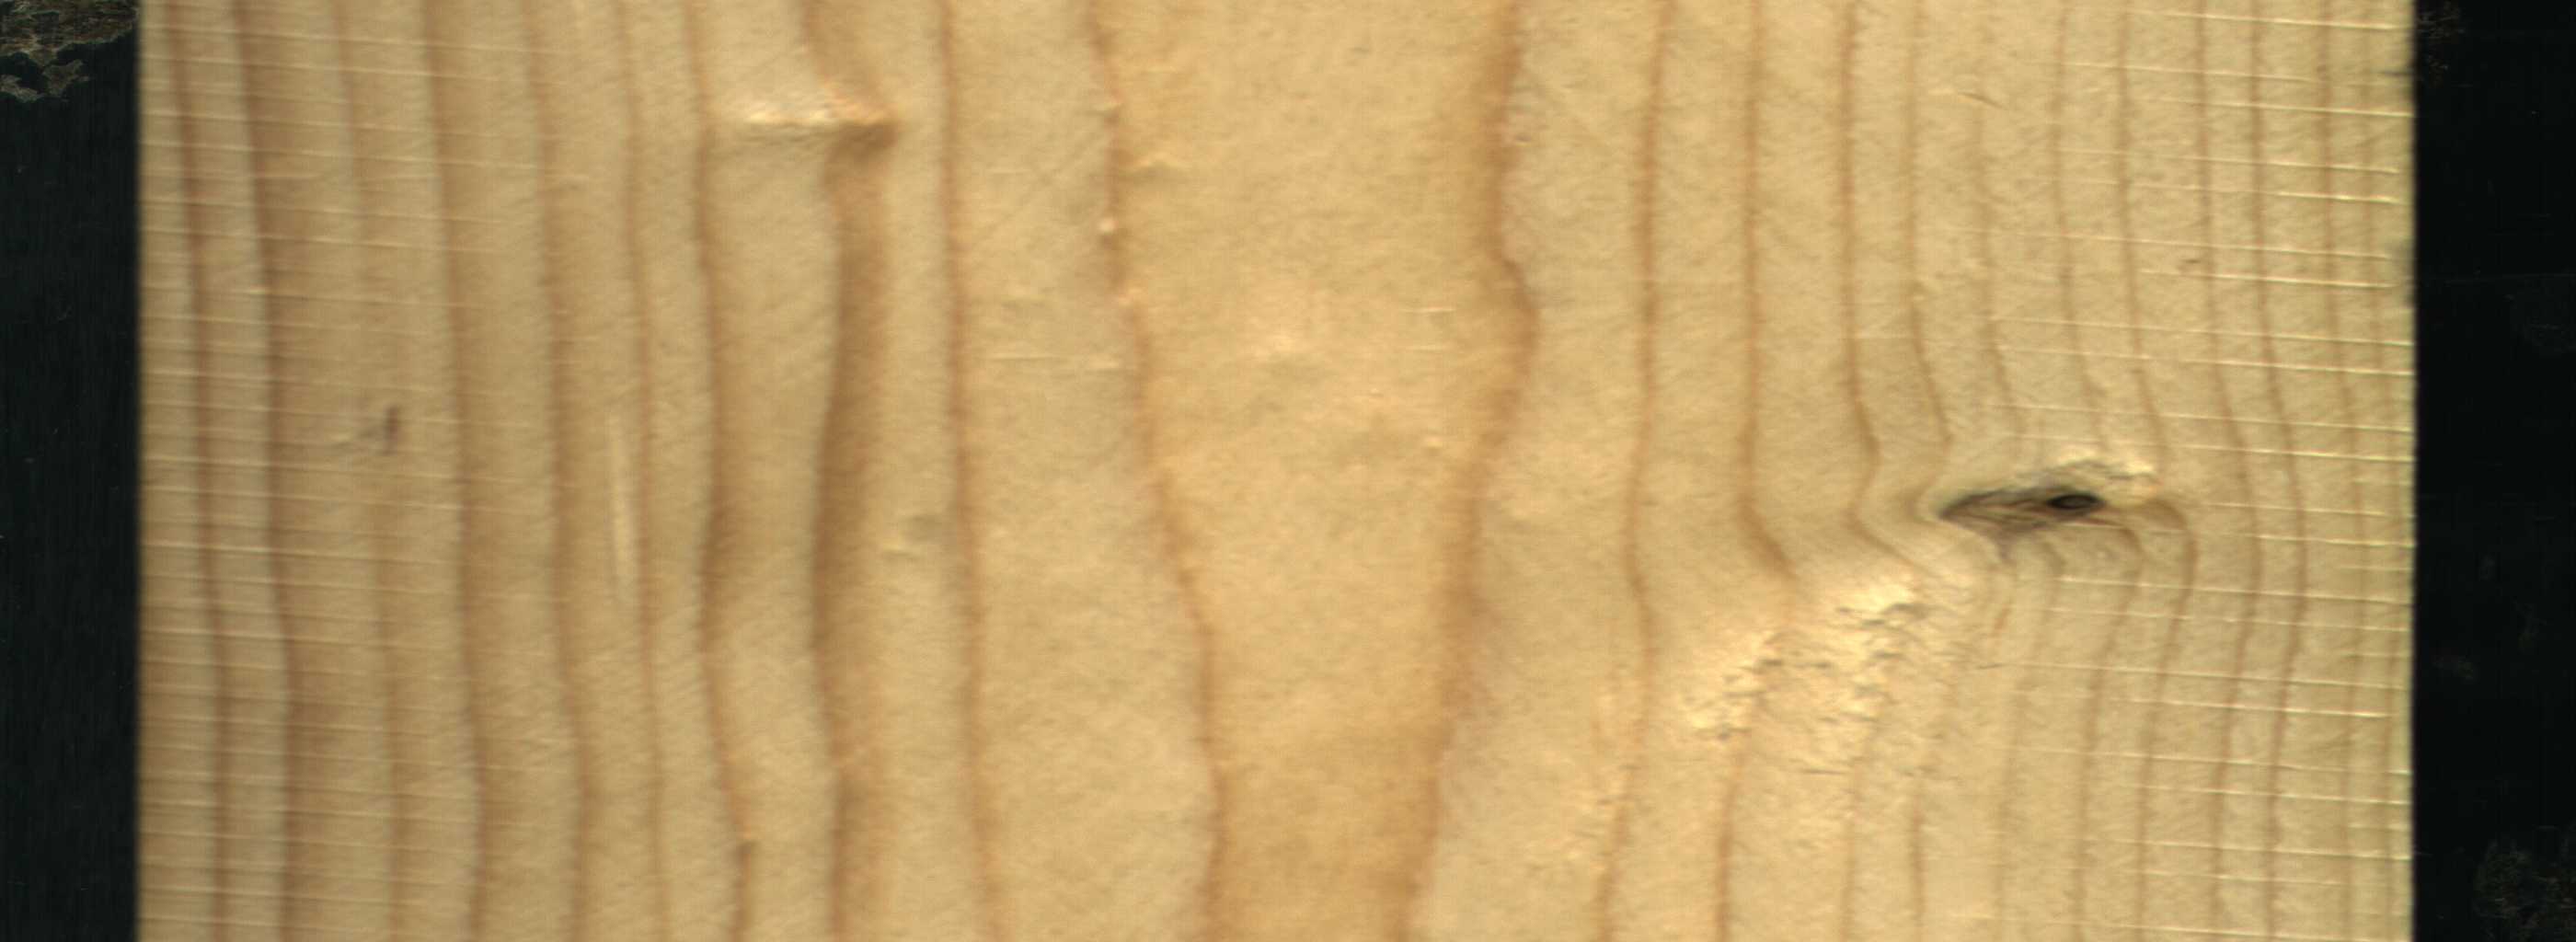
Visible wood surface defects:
Dead_Knot